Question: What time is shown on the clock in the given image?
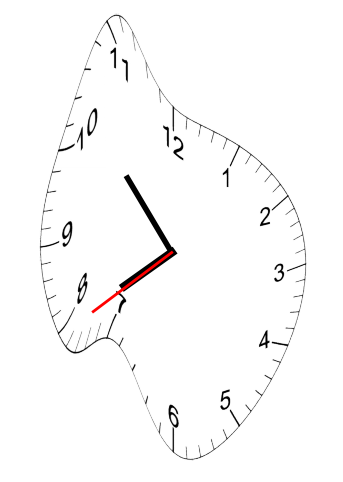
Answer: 07:52:39